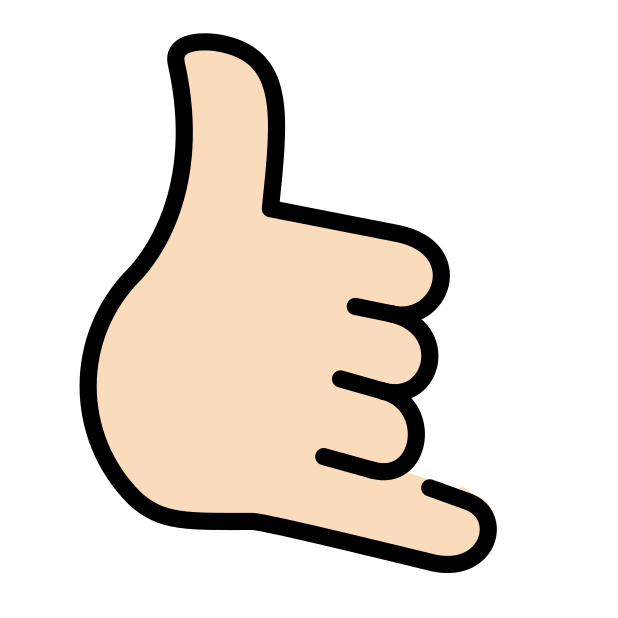
call me hand: light skin tone